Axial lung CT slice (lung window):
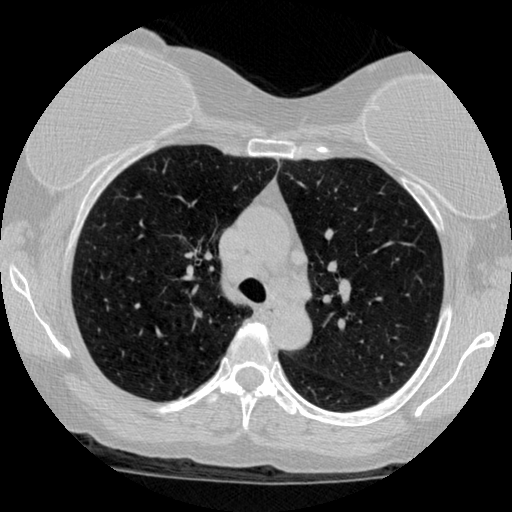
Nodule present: no